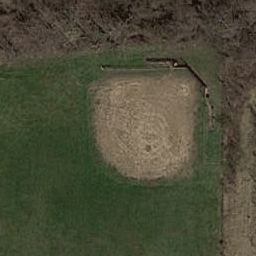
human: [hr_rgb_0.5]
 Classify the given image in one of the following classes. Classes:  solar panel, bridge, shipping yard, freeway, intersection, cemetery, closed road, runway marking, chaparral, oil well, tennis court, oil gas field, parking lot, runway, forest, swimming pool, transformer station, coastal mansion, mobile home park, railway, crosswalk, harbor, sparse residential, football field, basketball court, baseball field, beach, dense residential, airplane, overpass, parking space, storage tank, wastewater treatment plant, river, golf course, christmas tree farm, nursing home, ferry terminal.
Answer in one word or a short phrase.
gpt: baseball field